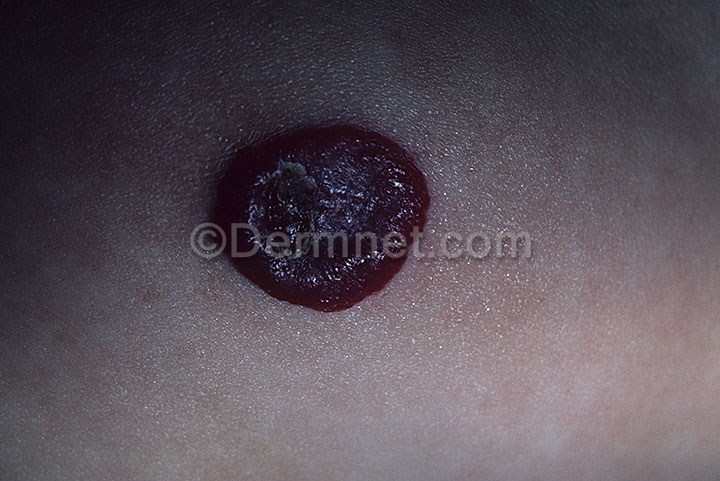
Disease: Vascular Tumors